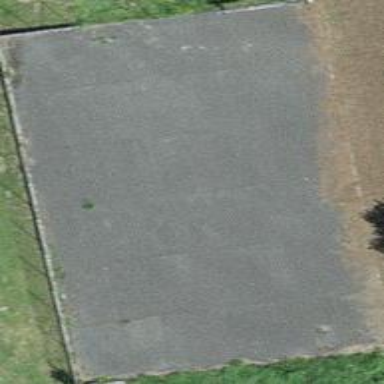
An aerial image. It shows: Soccer pitch with asphalt surface.